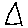
Label: triangle